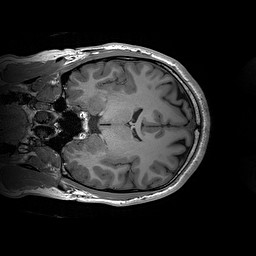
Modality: T1w
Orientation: coronal
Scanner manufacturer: siemens
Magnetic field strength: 3 T
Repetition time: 2.2 s
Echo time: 0.00244 s